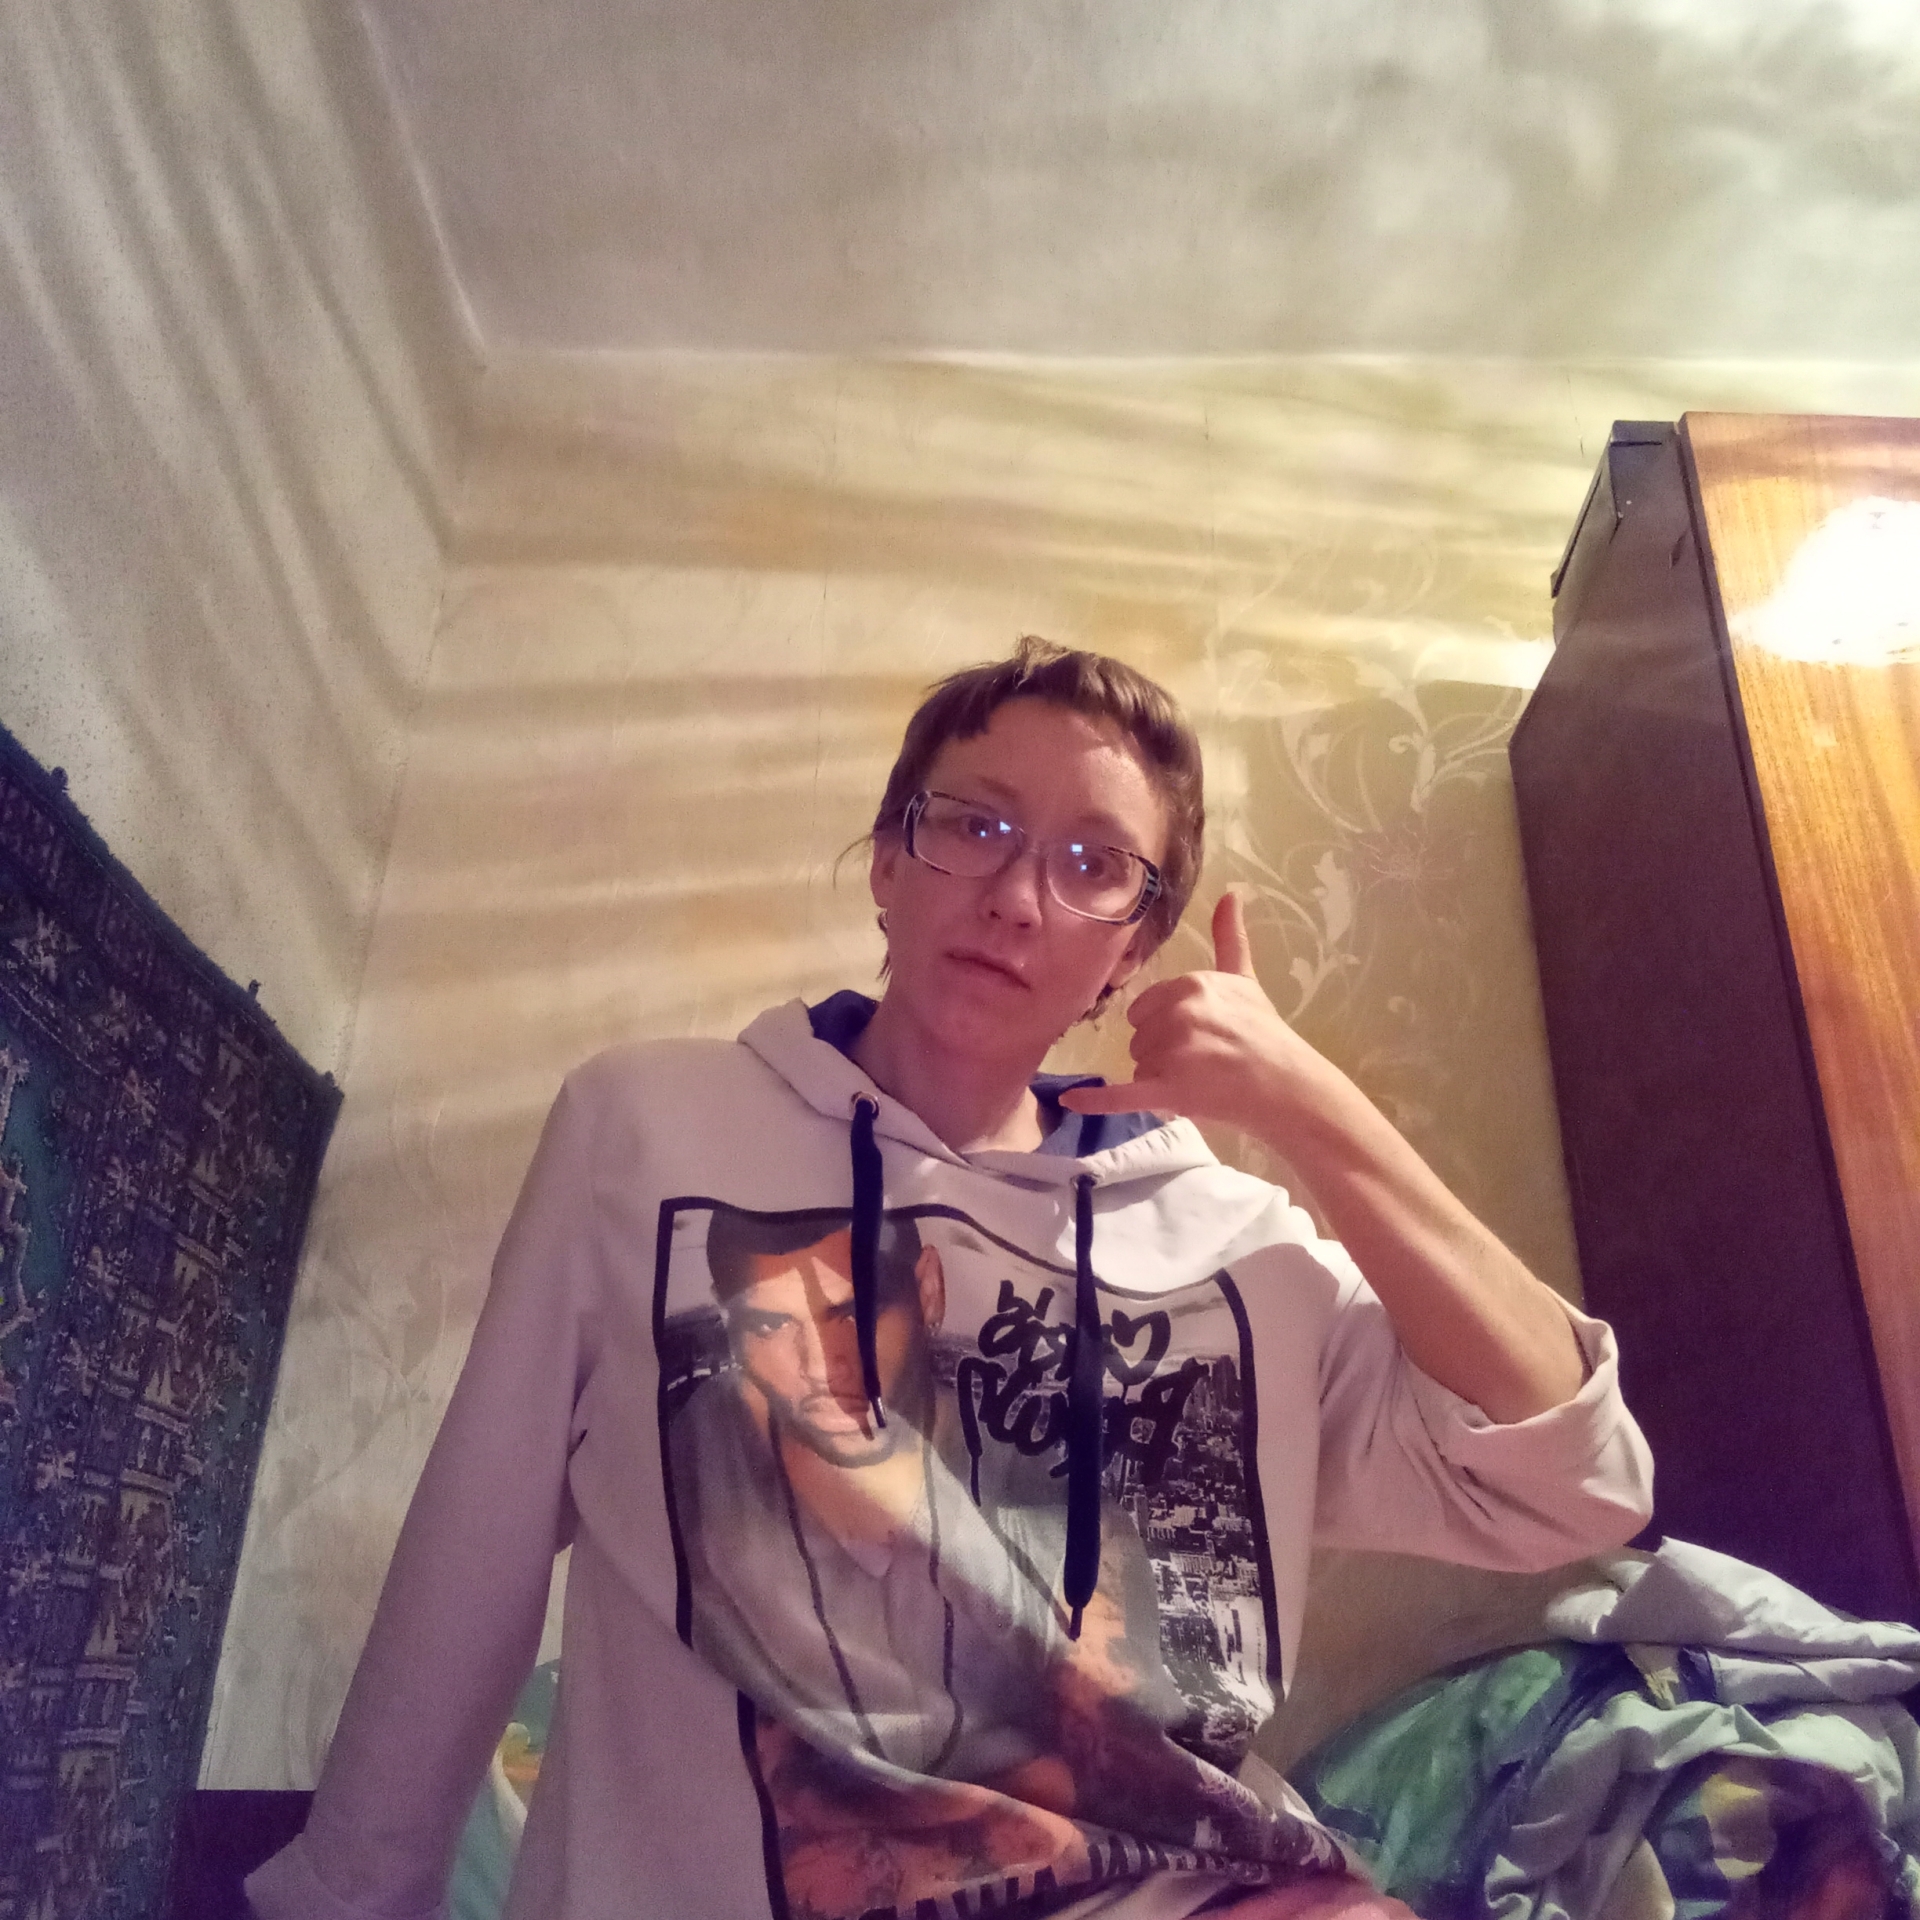
Label: noise